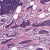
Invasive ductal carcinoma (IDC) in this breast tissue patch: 0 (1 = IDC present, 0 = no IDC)